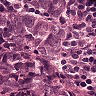
Metastatic tissue present: yes